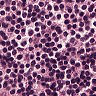
Metastatic tissue present: no